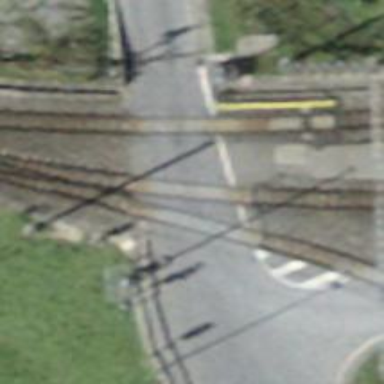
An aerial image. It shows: Level crossing at the railway with full barrier.